Question: Count the number of objects in the diagram.
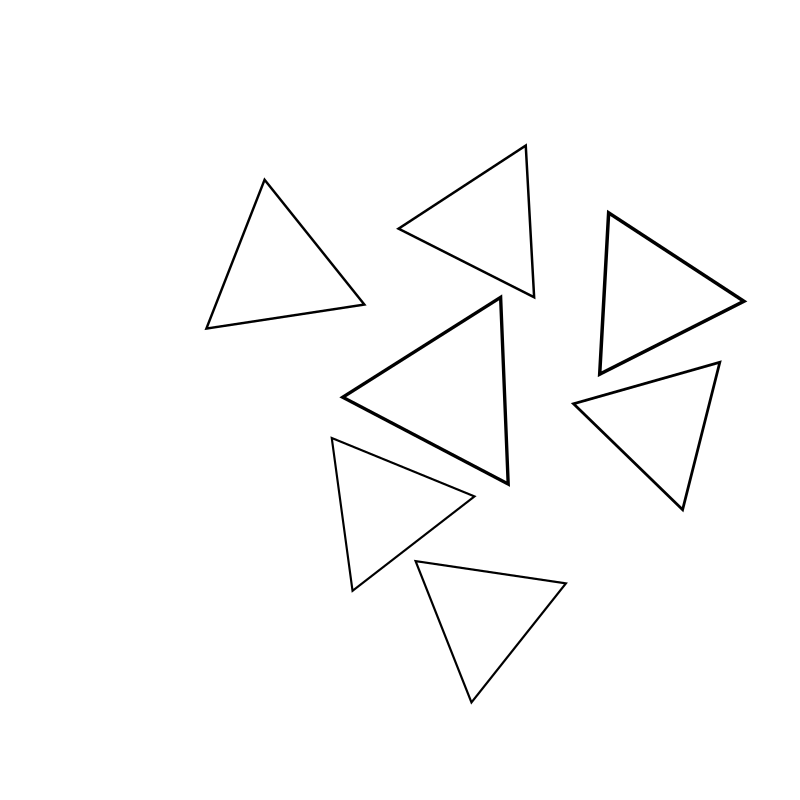
Answer: 7